Interaction volume radius: 5 \u00c5
Interaction volume height: 10 \u00c5
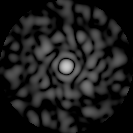
Disorder parameter: 0.855